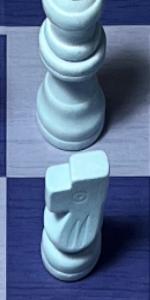
Label: Knight_White